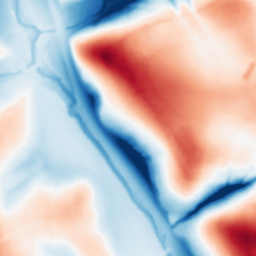
Category: multiscale
Decomposition family: dog_multiscale
Decomposition parameters: sigma_ratio: 2
n_scales: 5
base_sigma: 1
Upsampling method: bilinear
Upsampling parameters: scale: 8
Upsampling scale: 8